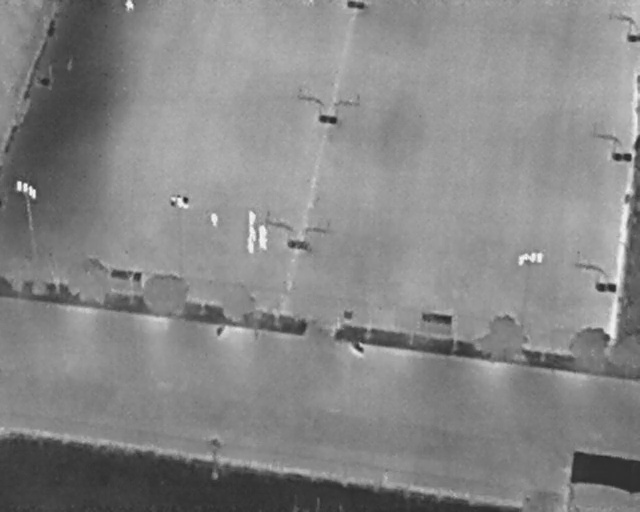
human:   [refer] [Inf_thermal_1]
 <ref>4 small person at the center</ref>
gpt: <box>[[32, 42, 34, 43, 2], [37, 42, 40, 43, 2], [38, 44, 40, 46, 2], [39, 46, 42, 48, 2]]</box>

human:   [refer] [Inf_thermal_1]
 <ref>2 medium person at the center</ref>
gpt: <box>[[39, 44, 42, 46, 2], [37, 46, 40, 48, 2]]</box>